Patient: sex F, age 37
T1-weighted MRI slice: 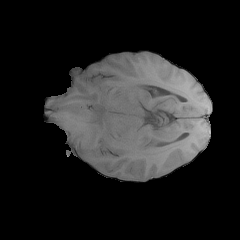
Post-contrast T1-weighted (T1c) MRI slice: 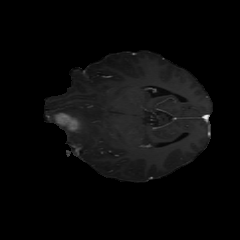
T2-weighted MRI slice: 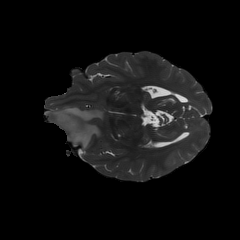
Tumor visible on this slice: yes
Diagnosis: Glioblastoma, IDH-wildtype
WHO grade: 4